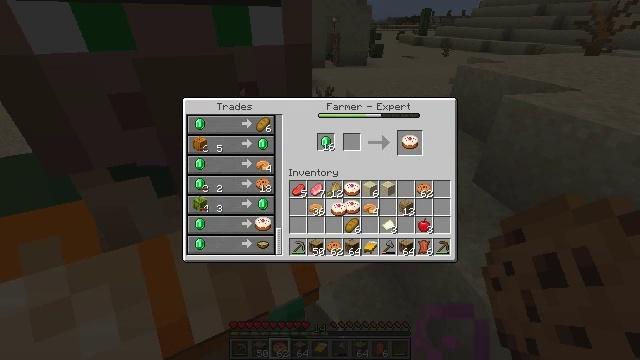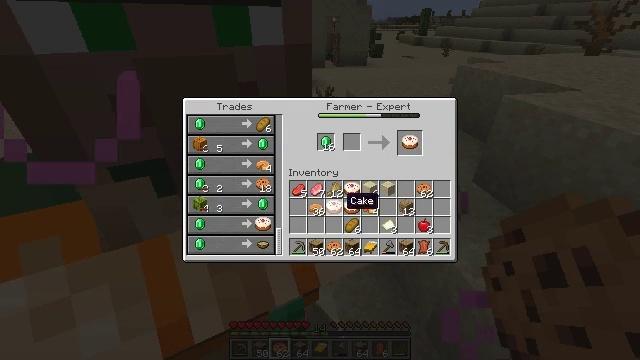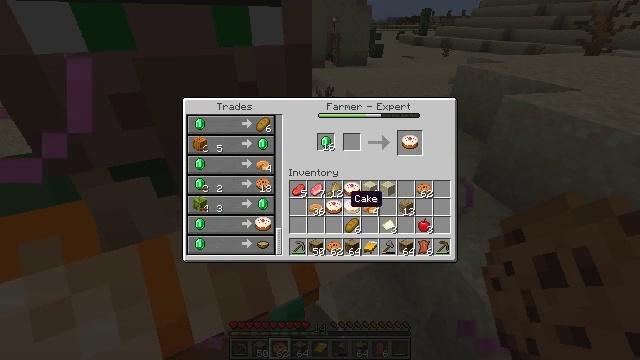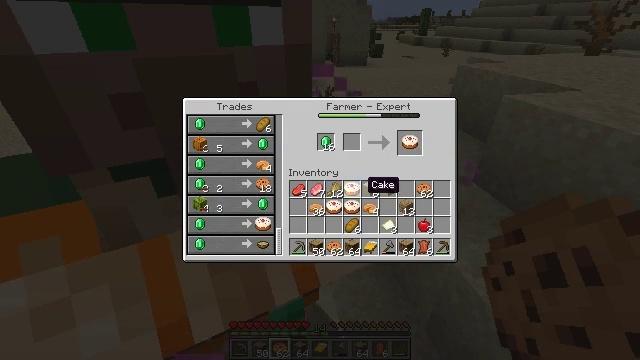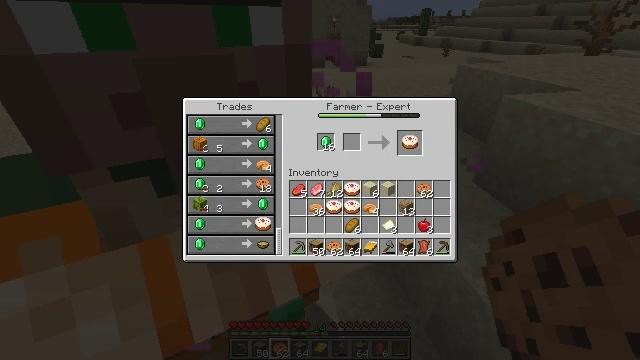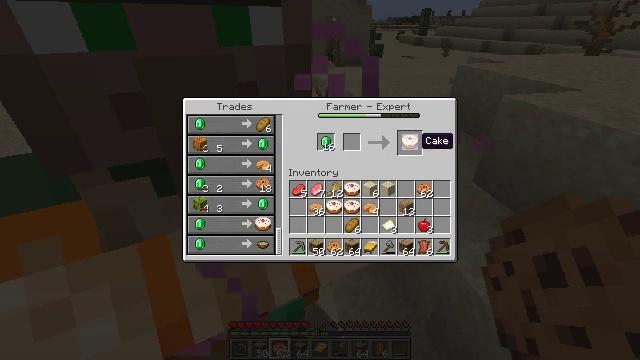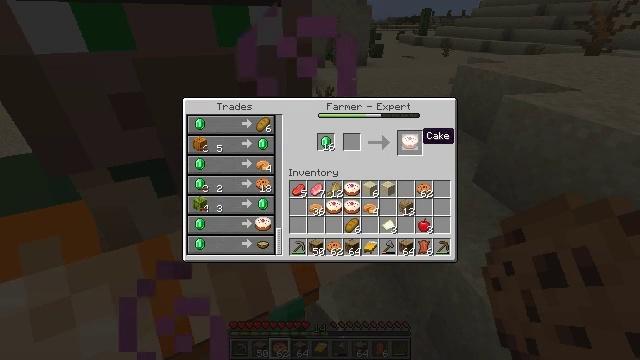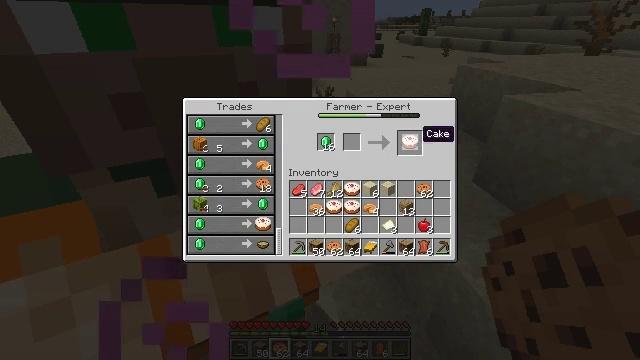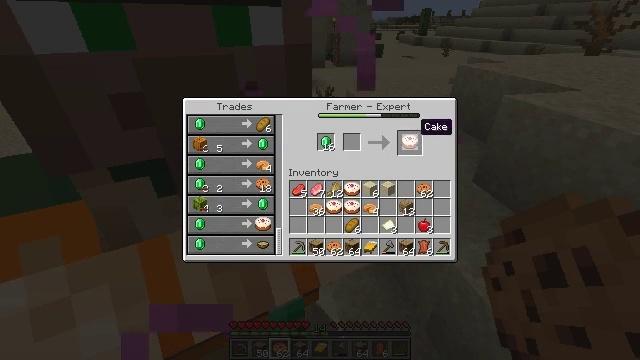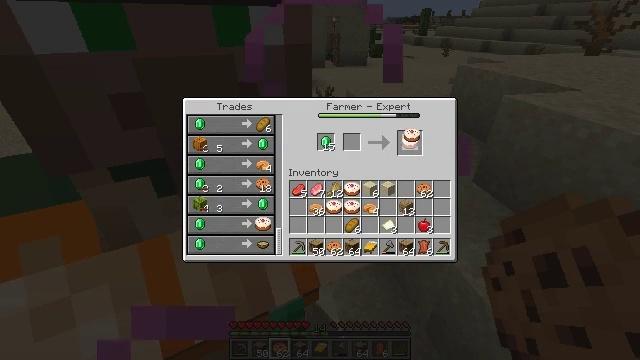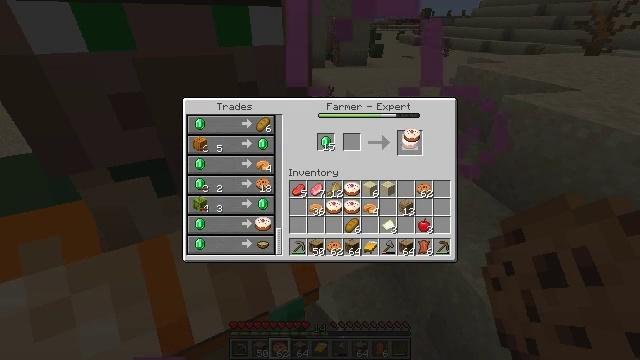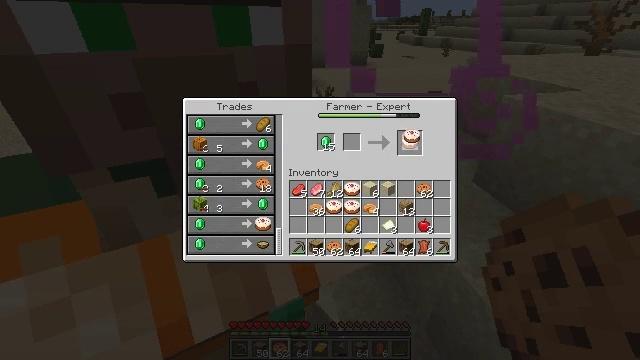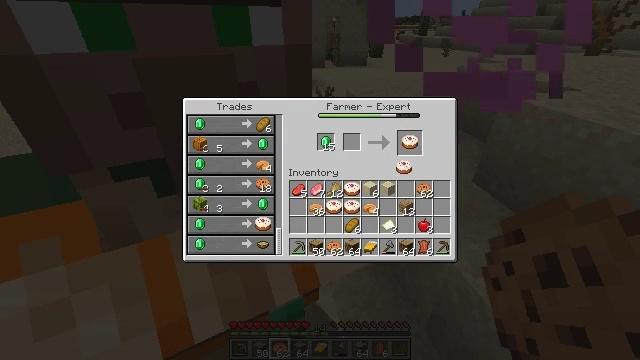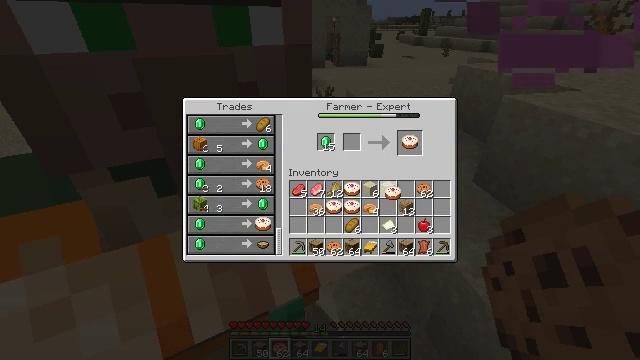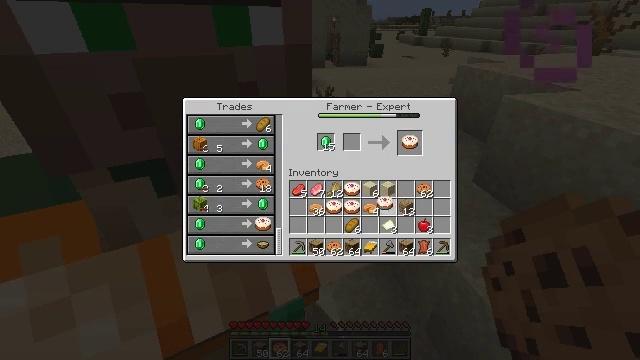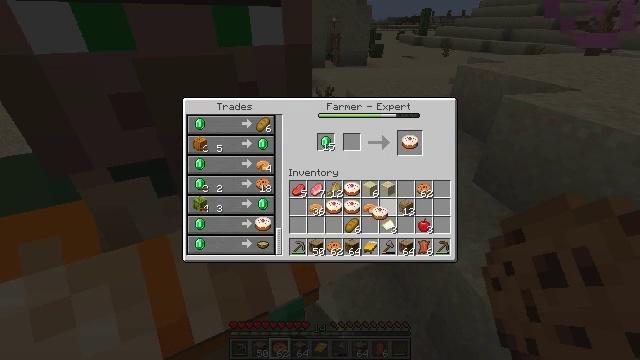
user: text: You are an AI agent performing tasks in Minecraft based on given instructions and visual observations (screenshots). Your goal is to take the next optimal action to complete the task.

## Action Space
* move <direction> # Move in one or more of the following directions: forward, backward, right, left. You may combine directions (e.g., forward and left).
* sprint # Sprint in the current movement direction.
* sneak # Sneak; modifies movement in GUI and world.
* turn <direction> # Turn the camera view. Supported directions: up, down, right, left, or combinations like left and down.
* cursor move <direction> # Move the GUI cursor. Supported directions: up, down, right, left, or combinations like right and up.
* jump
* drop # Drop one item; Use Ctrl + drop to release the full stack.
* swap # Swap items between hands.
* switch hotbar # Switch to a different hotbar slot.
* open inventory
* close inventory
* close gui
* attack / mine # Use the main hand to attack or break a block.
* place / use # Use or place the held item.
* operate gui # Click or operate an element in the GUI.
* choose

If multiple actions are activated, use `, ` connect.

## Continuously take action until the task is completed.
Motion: motion action
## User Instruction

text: Mix the ingredients on the crafting table to craft a cake.
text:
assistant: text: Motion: no_op
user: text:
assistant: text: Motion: no_op
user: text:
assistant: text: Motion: cursor move right and up
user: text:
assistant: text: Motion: cursor move right and up
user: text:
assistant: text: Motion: cursor move up
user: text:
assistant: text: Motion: no_op
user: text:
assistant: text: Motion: no_op
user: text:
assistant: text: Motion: no_op
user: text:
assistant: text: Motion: operate gui
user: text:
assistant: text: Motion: operate gui
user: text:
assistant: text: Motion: operate gui
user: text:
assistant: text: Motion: cursor move left and down
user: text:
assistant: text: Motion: cursor move left and down
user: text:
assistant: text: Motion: cursor move left and down
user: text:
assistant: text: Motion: cursor move down
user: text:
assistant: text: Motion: no_op
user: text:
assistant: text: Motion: no_op
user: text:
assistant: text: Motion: no_op
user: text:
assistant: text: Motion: no_op
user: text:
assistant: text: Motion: no_op
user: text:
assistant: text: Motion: operate gui
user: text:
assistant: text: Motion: operate gui
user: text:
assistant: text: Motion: no_op
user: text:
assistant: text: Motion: no_op
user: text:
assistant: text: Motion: cursor move right and up
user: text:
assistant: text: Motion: cursor move right and up
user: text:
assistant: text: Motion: no_op
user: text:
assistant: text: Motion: no_op
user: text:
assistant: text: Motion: operate gui
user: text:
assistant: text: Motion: operate gui